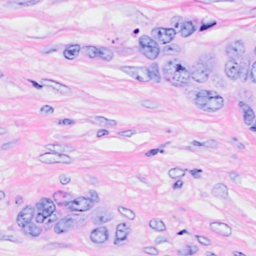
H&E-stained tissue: Breast